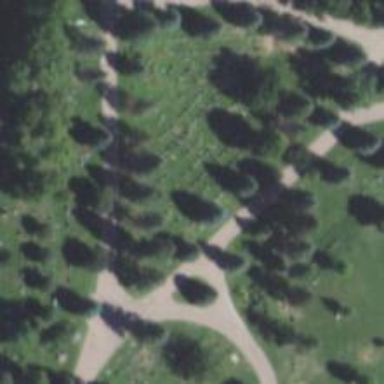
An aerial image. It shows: Sector in the cemetery.